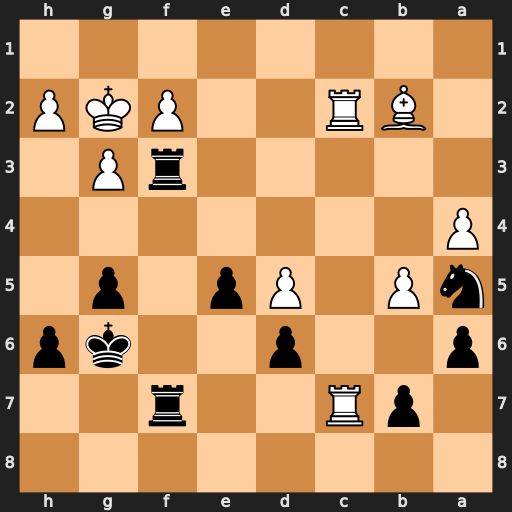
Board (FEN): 8/1pR2r2/p2p2kp/nP1Pp1p1/P7/5rP1/1BR2PKP/8
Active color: b
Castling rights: -
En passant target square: -
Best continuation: Rxf2+ Rxf2 Rxc7